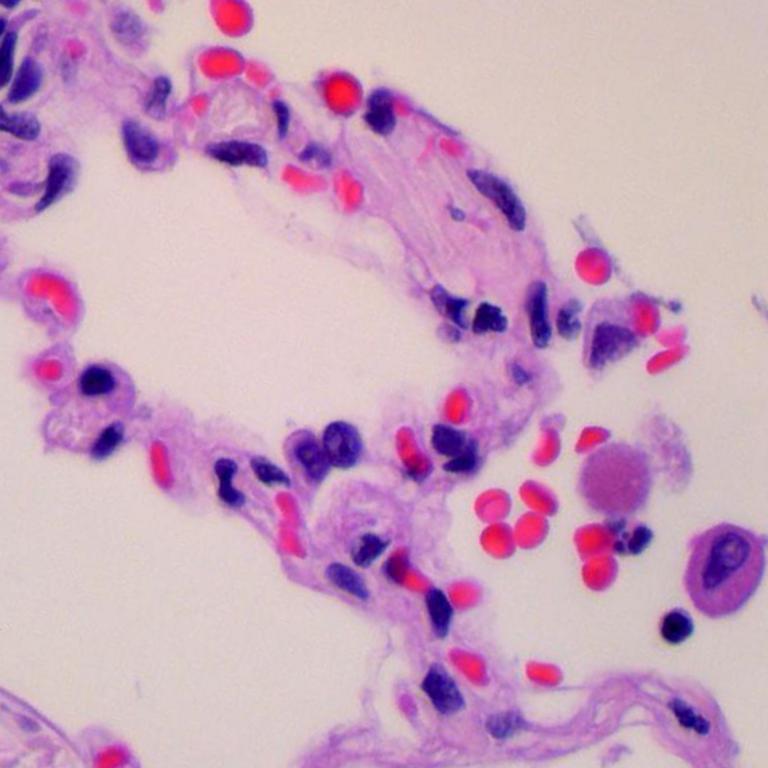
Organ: lung
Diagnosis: benign